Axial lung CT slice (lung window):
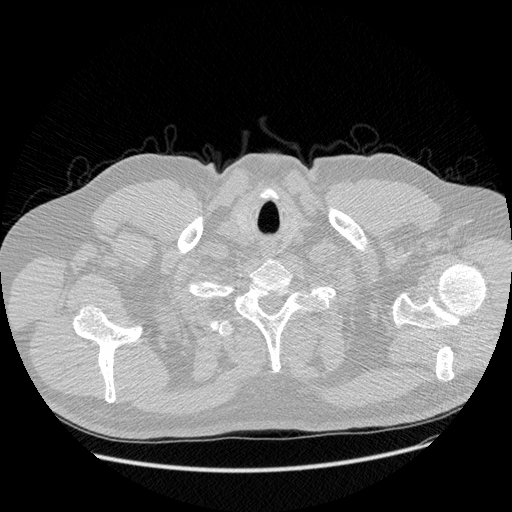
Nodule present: no